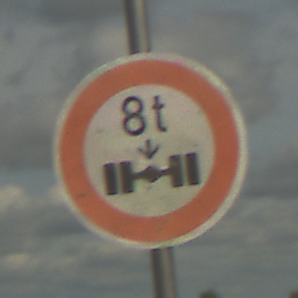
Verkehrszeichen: TatsaechlicheAchslast
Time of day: Midday
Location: Outdoor (RoadRail)
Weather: PartlyCloudy
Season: NotSpecified
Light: Natural